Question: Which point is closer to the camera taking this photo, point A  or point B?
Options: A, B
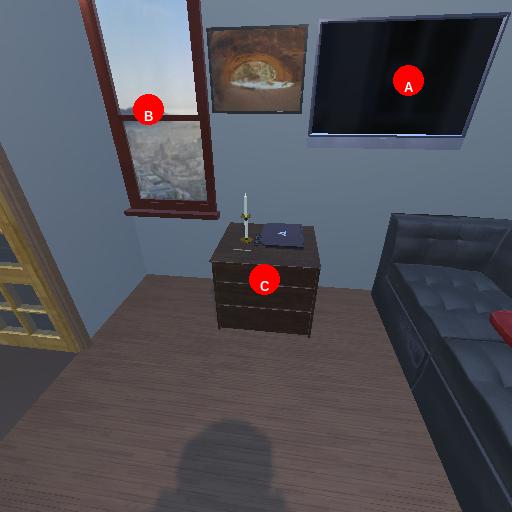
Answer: A